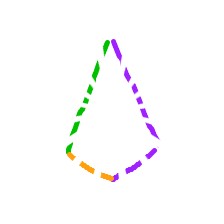
Shape: kite